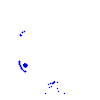
Particle: kaon